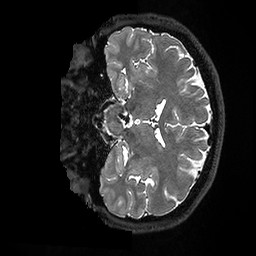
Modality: T2w
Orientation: coronal
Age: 32
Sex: male
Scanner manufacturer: ge
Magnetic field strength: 3 T
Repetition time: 3.202 s
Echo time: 0.06636 s